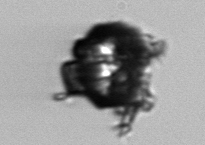
Label: Delphineis